Field crop: maize
Growth stage: 2
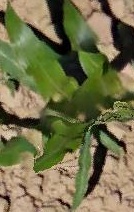
Species: maize